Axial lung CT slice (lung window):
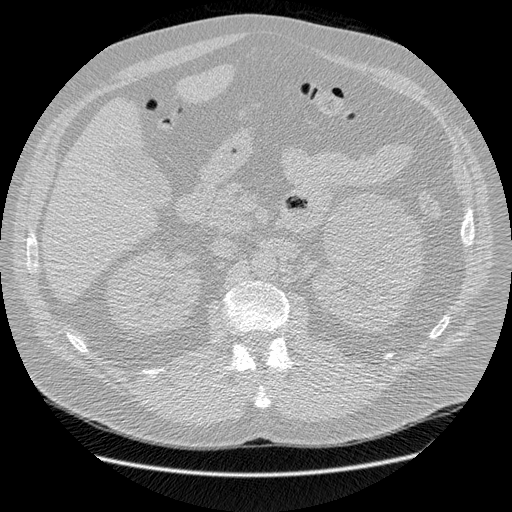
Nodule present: no